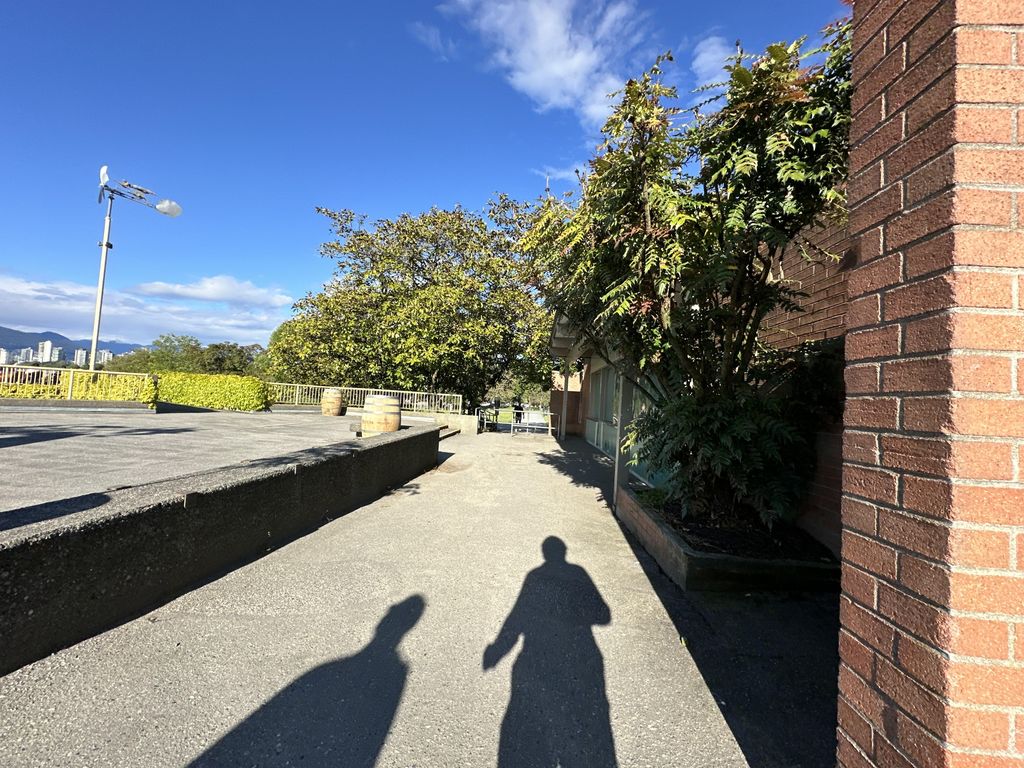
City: vancouver